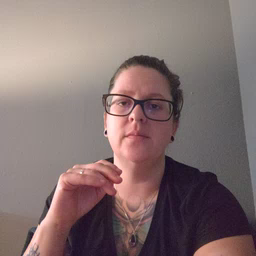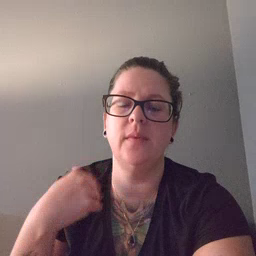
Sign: have